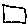
Label: square